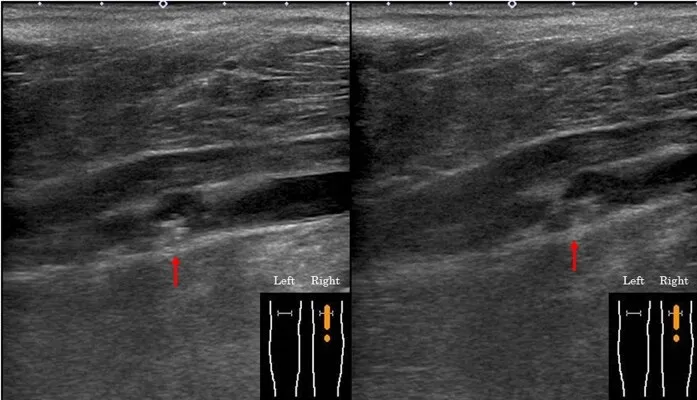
Lower extremity ultrasonography 6 months after discharge. Residual thrombus was observed (arrow).
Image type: radiology (ultrasound)